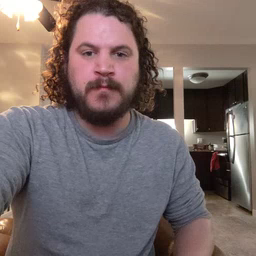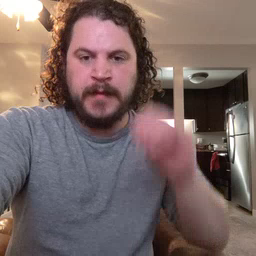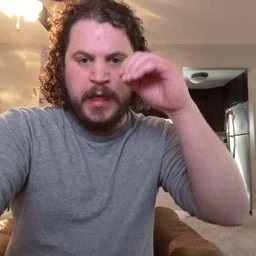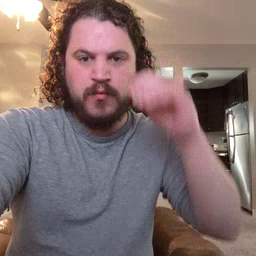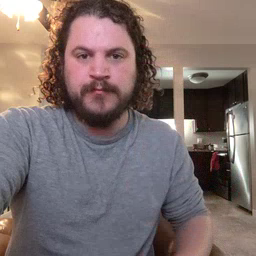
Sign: owl